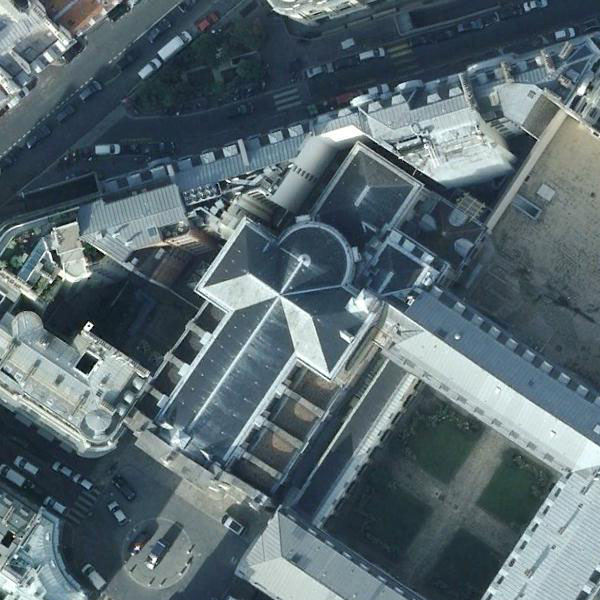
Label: Church